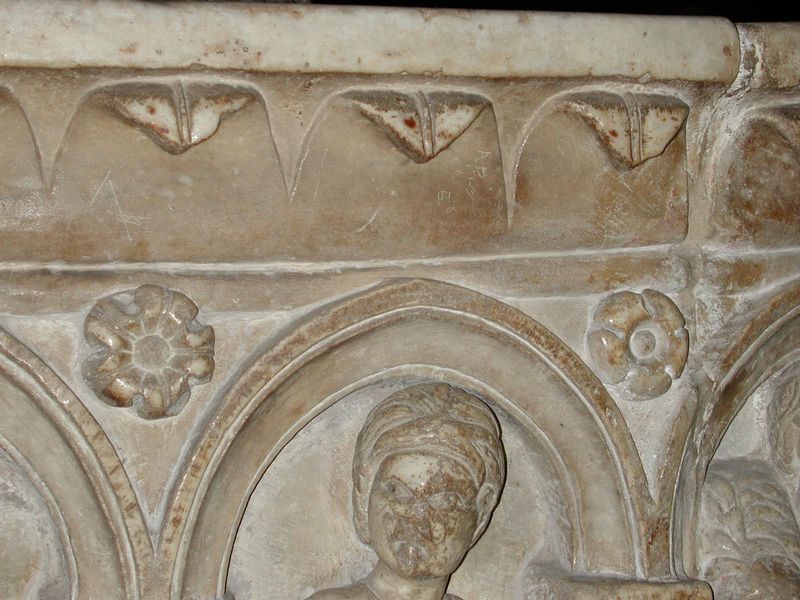
Titel: Taufbecken
Standort: Lucca, S. Frediano (EU - I)
Schlagwörter: blätter, kopf, mann, ausschnitt, blume, blumen, frau, frisur, marmor, mund, nase, blüten, rose, rosen, muster, ornament, augen, gesicht, sockel, stein, hals, figur, spitzen, gotik, brunnen, relief, wellen, bogen, fassade, mauer, detail, ornamente, verzierung, bögen, fugen, arkade, linie, kapitell, fries, zacken, sims, rosette, spitzbogen, grab, fresko, grabstätte, turban, rosetten, bildhauer, beschädigt, releif, halbrelief, nund